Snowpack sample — Loveland Pass, Silver Plume, Colorado, USA (2/11/26, 12:00 PM MST)
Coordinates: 39.663, -105.886
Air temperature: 35 °F
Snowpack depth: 82 cm
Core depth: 40 cm
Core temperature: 23 °F
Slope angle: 13°, slope face: 12°
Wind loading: high
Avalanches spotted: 1
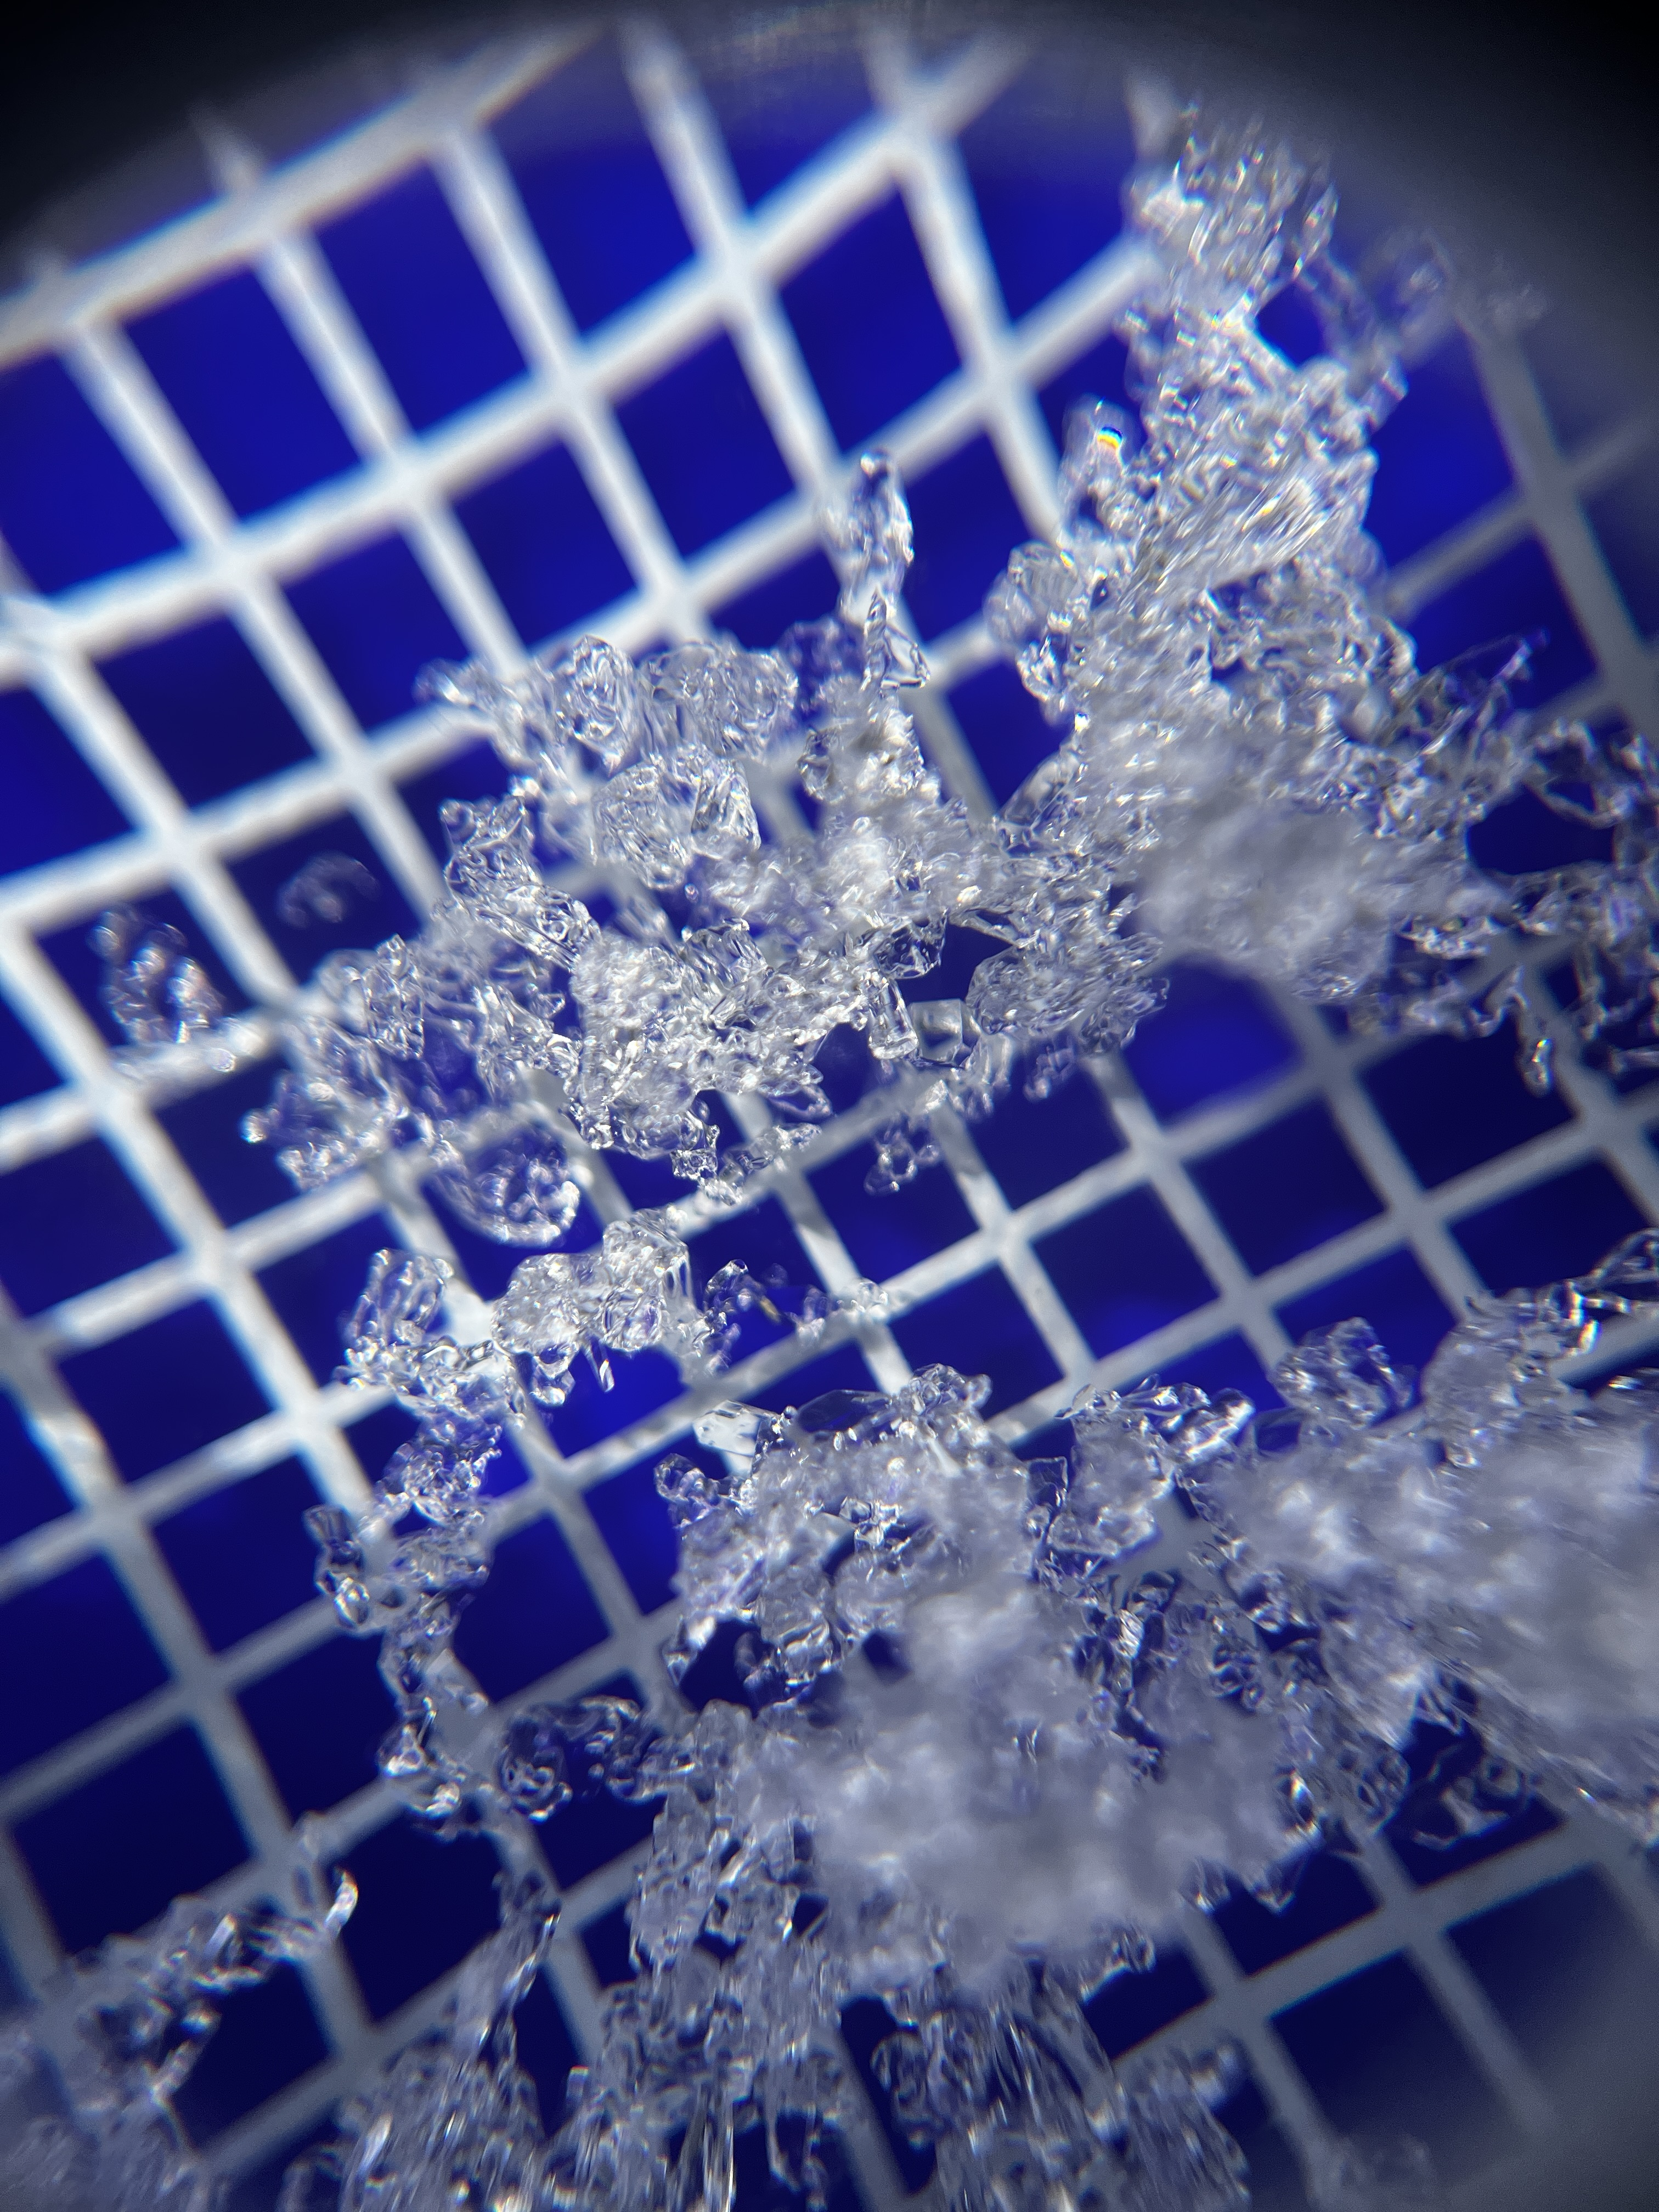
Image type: magnified_profile
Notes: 1 small avalanche spotted on the north side of the bowl, lots of wind loading